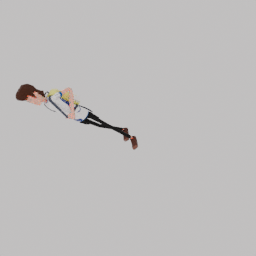
Label: people